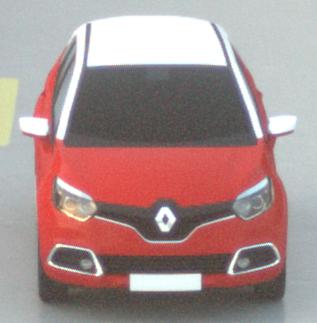
Make: Renault
Model: Captur ENERGY TCe 90
Detailed model: Captur (I)
Model produced from: 2013/06
Model produced until: 2015/05
Doors: 5
Color: red
Road condition: wet road
Daytime: dawn
Contrast: low contrast